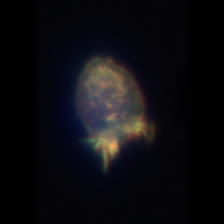
Taxon: Ciliates
Group: Other